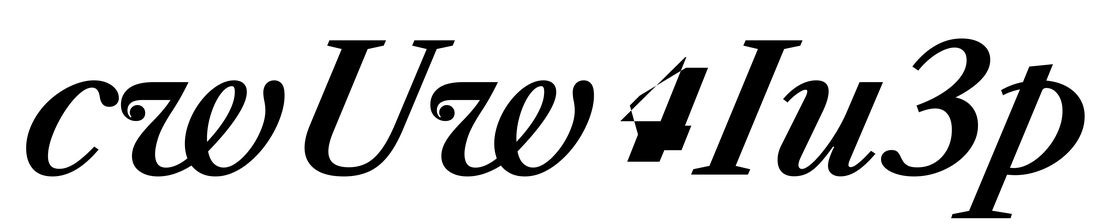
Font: LibreCaslonText-Italic_SemiBold_Italic